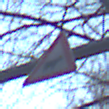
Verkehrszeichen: ViehtriebLinks
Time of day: SunriseSunset
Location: Outdoor (Nature)
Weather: Clear
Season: Autumn
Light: Natural